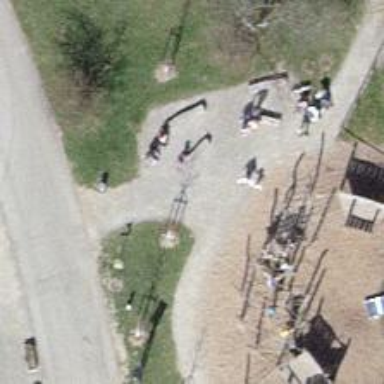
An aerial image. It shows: Brown bench in the vicinity.